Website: macys
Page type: customer-info-address
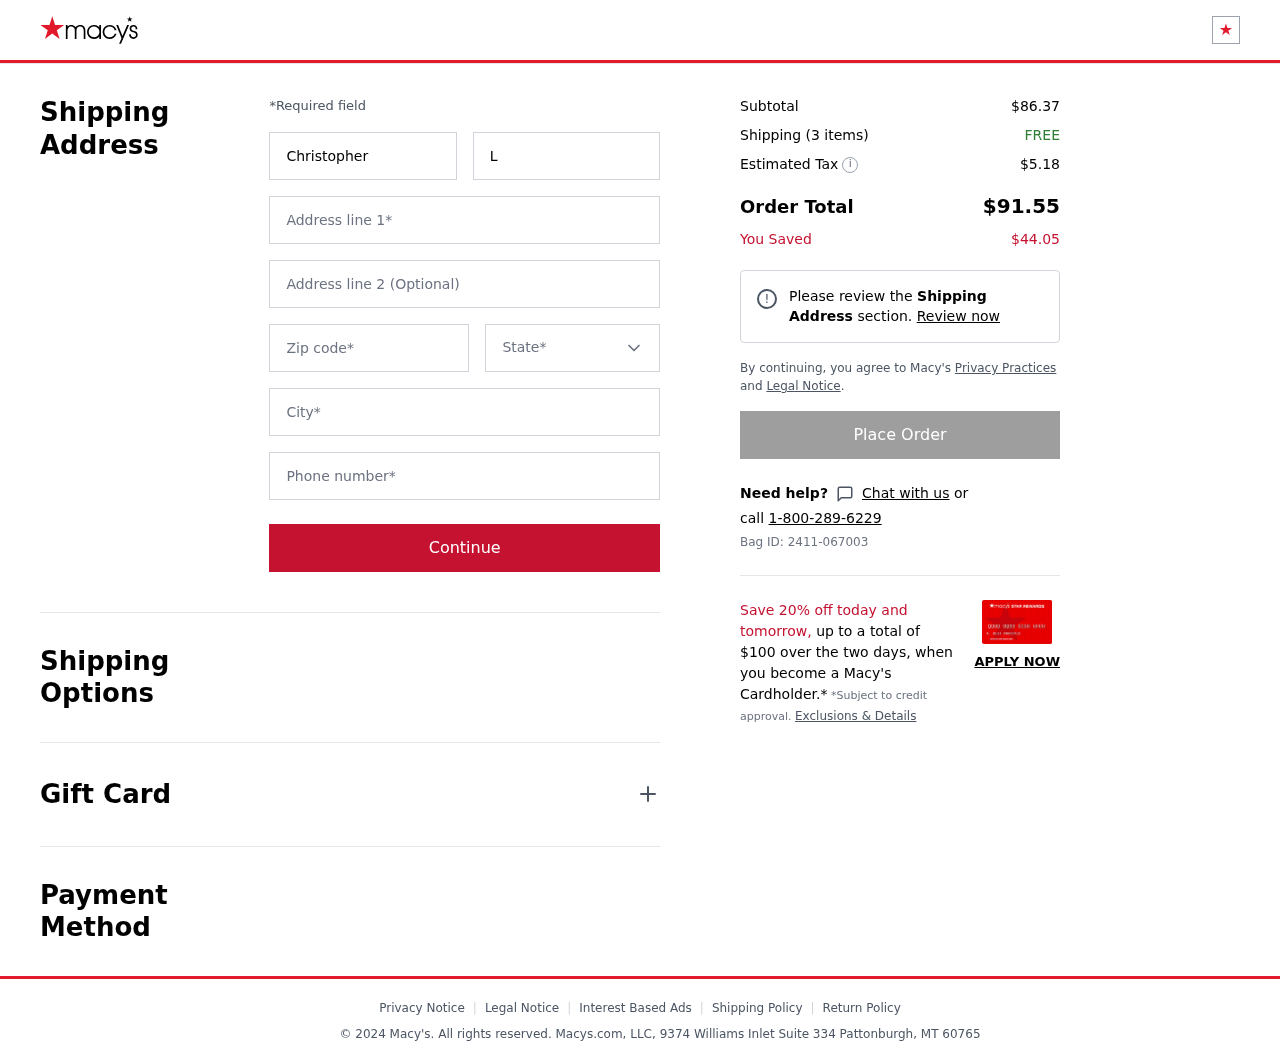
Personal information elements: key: PII_CITY
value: Pattonburgh
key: PII_FIRSTNAME
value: Christopher
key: PII_LASTNAME
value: Lee
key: PII_PHONE
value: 4025257277
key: PII_POSTCODE
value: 60765
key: PII_STATE
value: Montana
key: PII_STREET
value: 9374 Williams Inlet Suite 334
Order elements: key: ORDER_SUBTOTAL
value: $86.37
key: ORDER_NUM_ITEMS
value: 3
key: ORDER_SHIPPING_COST
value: FREE
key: ORDER_TAX
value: $5.18
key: ORDER_TOTAL
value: $91.55
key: ORDER_SAVINGS
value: $44.05
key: ORDER_BAG_ID
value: Bag ID: 2411-067003